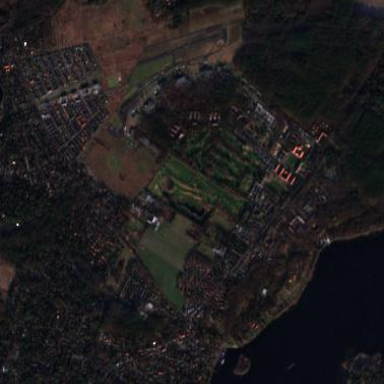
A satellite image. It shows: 18-hole golf course situated within leisure land.